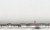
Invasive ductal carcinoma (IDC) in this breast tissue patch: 0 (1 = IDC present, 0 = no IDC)